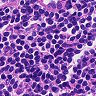
Metastatic tissue present: no